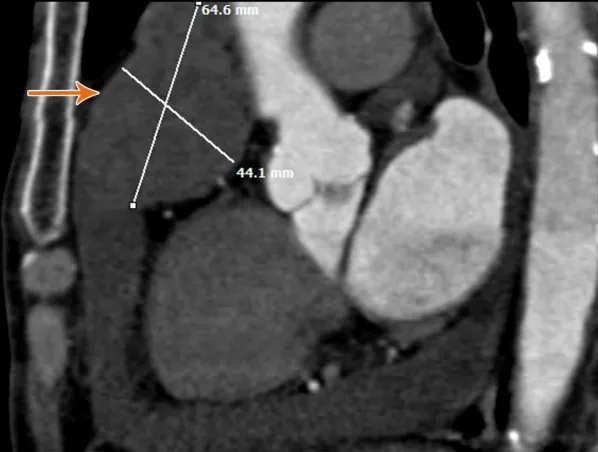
Coronal view of the mediastinal mass (orange arrow) in multislice spiral thoracic computed tomography scan with contrast.
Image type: radiology (ct)